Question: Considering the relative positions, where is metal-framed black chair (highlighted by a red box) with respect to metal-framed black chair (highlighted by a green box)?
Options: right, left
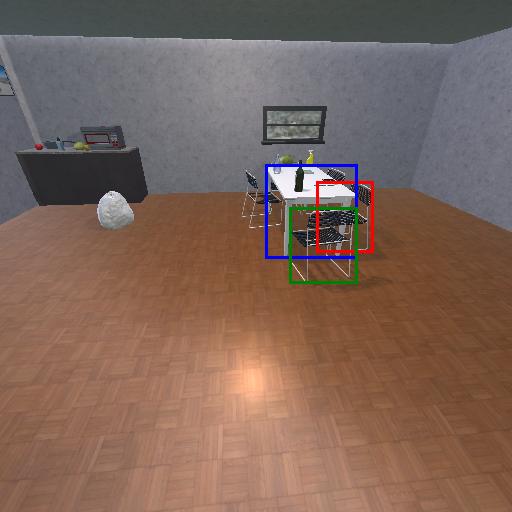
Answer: right